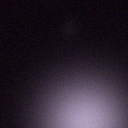
Screen state: off